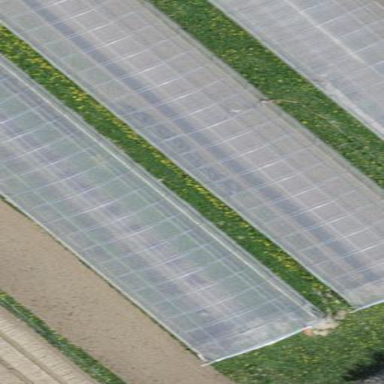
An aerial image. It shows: Area dedicated to greenhouse horticulture.